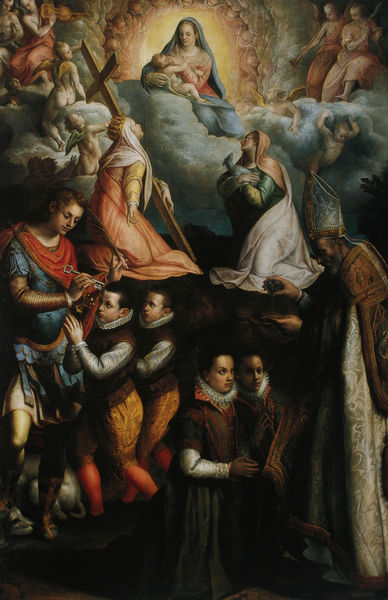
Titel: Die Weihe der Jungfrau
Künstler: Lavinia Fontana
Standort: Marseilles
Institution: Musée des Beaux-Arts
Schlagwörter: blau, dunkel, flügel, gemälde, gott, himmel, mann, nackt, schatten, umhang, weiß, wolken, frauen, gelb, grün, menschen, mädchen, braun, brust, frau, grau, hell, hut, kleid, kleider, licht, männer, nacht, orange, schwarz, türkis, ausblick, blick, hund, rot, tuch, wolke, malerei, bart, hose, jacke, kappe, mütze, barock, bibel, diener, falten, halten, kleidung, mensch, stehen, tragen, bild, blicken, halskrausen, öl, erde, kirche, boden, geistlicher, gewand, gold, kutte, mantel, stoff, stoffe, tücher, familie, gewänder, kind, mutter, personen, musik, person, krone, rosa, fliegen, kinder, kreis, engel, putte, putto, liebe, buben, hosen, jungen, knaben, tag, baby, bischof, papst, thron, kopftuch, junge, geschwister, schwestern, strümpfe, lamm, knabe, buch, glaube, kreuz, religion, schweben, babys, jungfrau, knien, beten, habit, rüstung, altar, palmzweig, öffnung, prister, heiligenschein, nimbus, christus, jesus, pieta, kniend, priester, segen, stall, heiliger, mitra, mönche, tiara, könige, königin, heilige, märtyrer, trompeten, schlüssel, anbeten, verehrung, brüder, heilig, posaune, putten, taufe, maria, madonna, magdalena, anbetung, betend, christen, gloriole, mutter gottes, erzengel, putti, petrus, christentum, altarbild, aureole, himmelfahrt, josef, ornat, geburt, säugling, heilige familie, jesuskind, stifterin, trompete, weihwasser, andachtsbild, stifter, martin, christ, fürbitten, weihe, gabriel, thronen, gaben, zwillinge, aufschauen, gebete, beter, heerscharen, christuskind, hailige, aufblicken, jesukind, himmlisch, stifterfiguren, bischofsmütze, bischoff, cherubim, irdisch, himmelreich, locht, jeusu, clipeus, firmung, cherubin, bischofshut, heerschaar, schlüssen, srümpfe, posanen